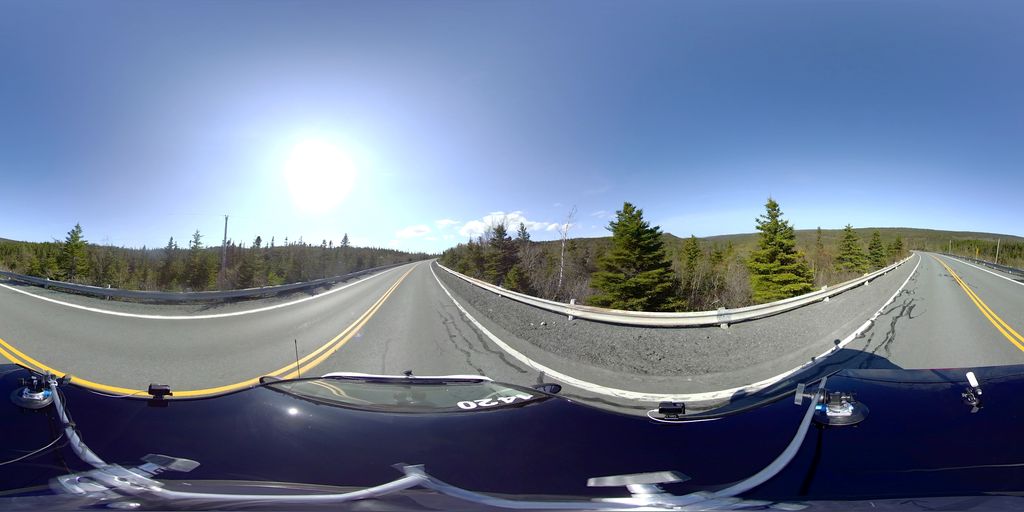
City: st_johns